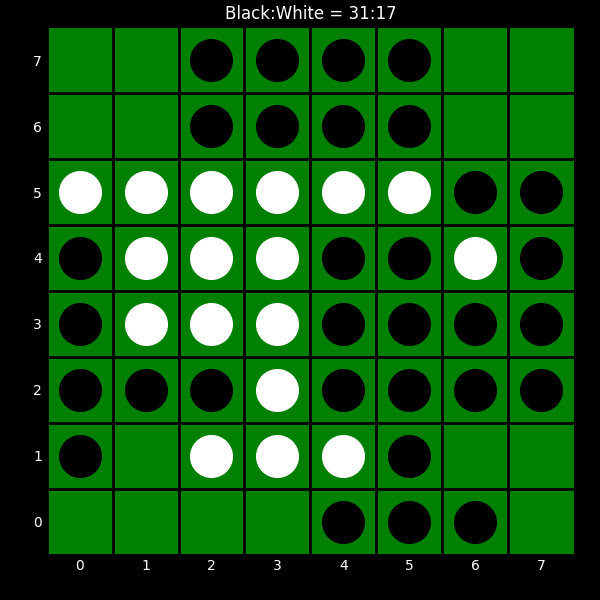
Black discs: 31
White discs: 17